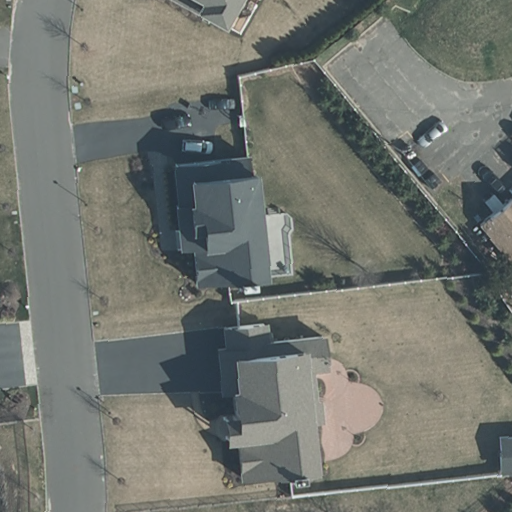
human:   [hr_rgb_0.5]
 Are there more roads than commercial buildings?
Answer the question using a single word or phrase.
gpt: no

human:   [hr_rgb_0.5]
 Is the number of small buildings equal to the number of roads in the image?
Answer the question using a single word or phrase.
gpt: no

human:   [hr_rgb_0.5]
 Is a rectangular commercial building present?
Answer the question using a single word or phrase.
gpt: no

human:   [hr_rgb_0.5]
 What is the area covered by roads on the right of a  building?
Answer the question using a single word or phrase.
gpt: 0m2

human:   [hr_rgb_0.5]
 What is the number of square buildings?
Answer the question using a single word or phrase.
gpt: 0

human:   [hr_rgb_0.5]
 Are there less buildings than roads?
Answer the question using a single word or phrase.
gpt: no

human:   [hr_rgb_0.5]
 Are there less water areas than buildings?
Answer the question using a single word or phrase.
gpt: yes

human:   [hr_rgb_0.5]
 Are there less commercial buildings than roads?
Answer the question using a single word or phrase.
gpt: no

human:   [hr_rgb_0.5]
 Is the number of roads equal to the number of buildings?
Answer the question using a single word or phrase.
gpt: no

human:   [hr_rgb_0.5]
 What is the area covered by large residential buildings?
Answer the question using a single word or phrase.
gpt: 0m2

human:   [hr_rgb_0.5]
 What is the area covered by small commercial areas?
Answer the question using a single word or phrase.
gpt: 0m2

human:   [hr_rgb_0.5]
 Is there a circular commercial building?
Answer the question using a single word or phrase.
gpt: no

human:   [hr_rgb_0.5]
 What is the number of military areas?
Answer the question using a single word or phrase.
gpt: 0

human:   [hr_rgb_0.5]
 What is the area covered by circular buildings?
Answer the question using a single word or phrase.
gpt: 0m2

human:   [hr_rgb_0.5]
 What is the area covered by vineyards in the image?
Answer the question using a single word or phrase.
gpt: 0m2

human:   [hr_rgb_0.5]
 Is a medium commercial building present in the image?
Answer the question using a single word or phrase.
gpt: no

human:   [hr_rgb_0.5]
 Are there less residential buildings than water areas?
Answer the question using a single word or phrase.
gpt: no

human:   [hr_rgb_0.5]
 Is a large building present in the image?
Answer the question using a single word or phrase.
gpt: yes

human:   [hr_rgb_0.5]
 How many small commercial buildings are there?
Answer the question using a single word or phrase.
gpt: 0

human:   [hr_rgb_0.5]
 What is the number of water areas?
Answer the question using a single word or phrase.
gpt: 0

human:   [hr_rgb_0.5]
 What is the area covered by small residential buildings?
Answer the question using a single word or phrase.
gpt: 0m2

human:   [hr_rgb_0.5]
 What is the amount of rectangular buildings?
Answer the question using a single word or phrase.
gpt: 1

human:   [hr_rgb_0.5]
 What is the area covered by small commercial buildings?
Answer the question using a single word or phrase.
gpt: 0m2

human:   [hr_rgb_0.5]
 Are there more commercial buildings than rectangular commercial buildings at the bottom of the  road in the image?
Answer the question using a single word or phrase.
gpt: yes

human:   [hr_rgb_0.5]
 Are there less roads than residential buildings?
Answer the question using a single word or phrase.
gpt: yes

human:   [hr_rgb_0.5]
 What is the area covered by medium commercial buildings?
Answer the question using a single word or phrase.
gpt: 0m2

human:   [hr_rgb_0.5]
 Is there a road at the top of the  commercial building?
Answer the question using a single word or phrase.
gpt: no

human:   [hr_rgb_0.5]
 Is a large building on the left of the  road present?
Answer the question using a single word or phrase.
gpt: no

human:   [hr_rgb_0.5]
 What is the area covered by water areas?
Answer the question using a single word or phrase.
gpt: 0m2

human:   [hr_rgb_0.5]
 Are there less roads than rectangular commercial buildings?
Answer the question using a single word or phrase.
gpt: no

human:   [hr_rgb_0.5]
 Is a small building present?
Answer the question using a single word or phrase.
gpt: no

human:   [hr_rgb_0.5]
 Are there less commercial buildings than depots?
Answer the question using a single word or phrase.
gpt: no

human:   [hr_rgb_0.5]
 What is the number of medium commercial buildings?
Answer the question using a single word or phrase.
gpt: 0

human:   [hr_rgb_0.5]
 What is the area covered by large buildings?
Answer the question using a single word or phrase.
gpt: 1312m2

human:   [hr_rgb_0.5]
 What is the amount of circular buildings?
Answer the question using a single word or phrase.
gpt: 0

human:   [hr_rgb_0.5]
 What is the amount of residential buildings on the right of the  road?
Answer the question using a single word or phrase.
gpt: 2